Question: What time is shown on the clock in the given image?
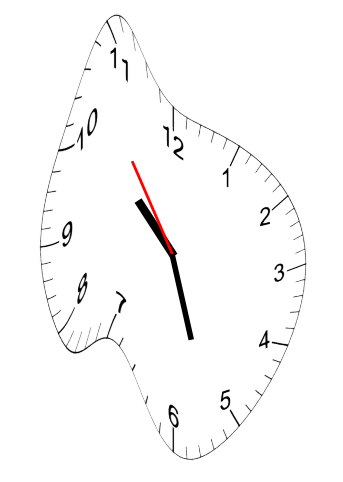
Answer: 10:26:54